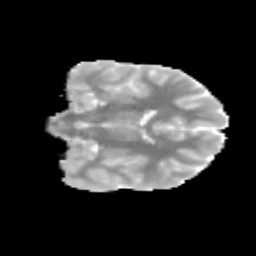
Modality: MD
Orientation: coronal
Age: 13
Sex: male
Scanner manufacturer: siemens
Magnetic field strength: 3 T
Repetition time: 3.8 s
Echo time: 0.07 s